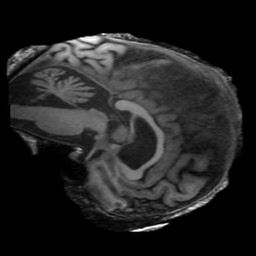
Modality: T1w
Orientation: sagittal
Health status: ill
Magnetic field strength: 3 T